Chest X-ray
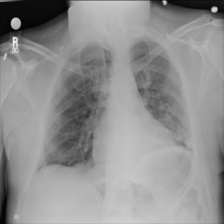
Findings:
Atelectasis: negative
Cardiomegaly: negative
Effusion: negative
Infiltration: negative
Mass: negative
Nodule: negative
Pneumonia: negative
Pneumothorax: negative
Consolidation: negative
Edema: negative
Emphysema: negative
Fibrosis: negative
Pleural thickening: negative
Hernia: negative